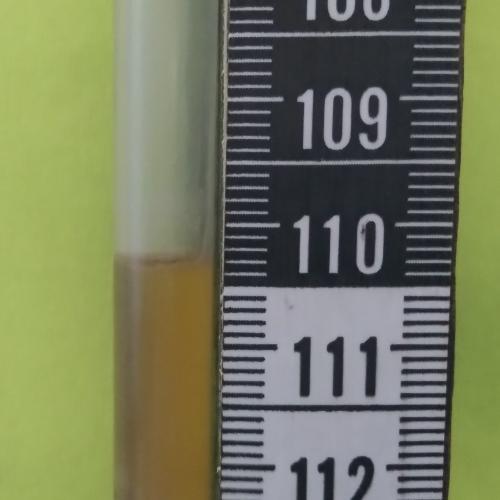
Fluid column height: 110.3 cm